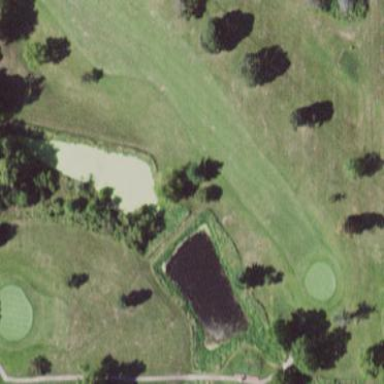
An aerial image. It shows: Water hazard in golf course. The hazard is natural water feature.